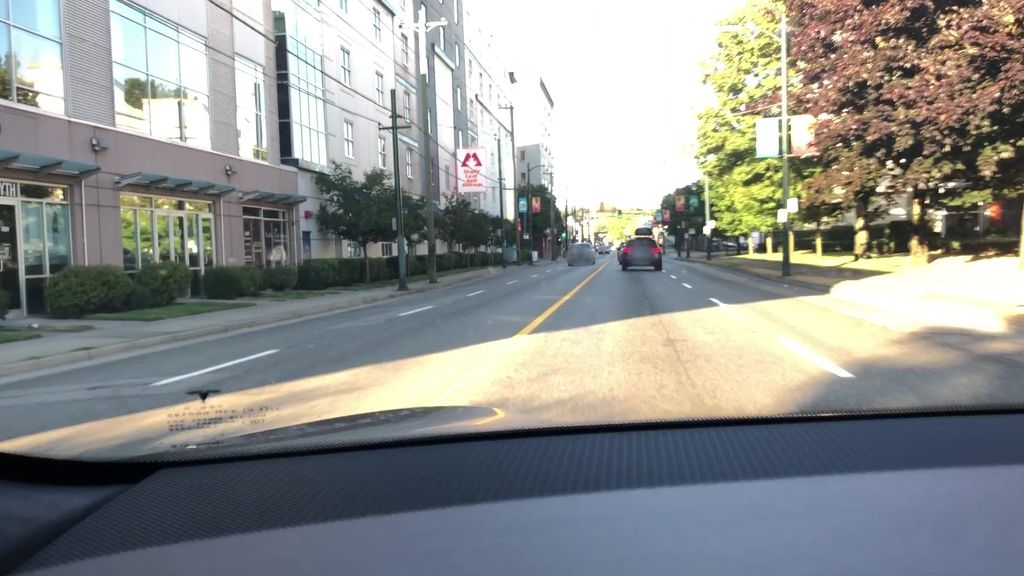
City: vancouver